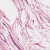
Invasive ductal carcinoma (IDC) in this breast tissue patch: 0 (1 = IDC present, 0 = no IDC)